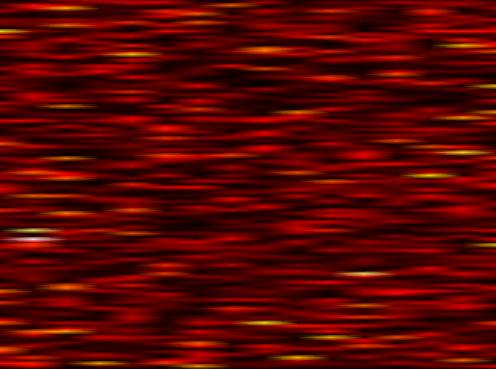
Label: UFMC